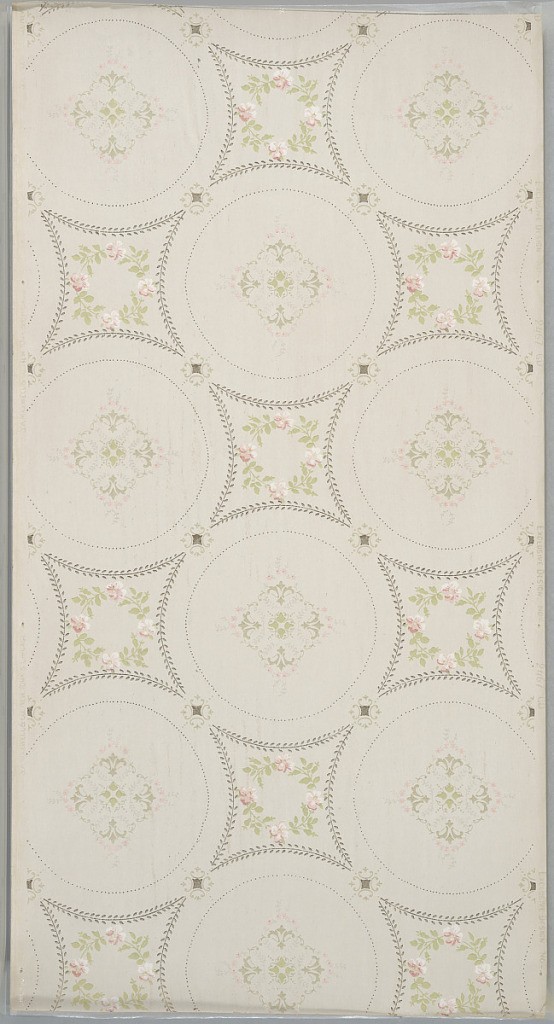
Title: Ceiling paper
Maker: Maxwell & Co., S.A., Chicago, Illinois, USA
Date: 1905–1915
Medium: Machine-printed paper, liquid mica
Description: On light gray ground, joined squares and circles containing scroll motifs and wreaths in green, white, and pink.